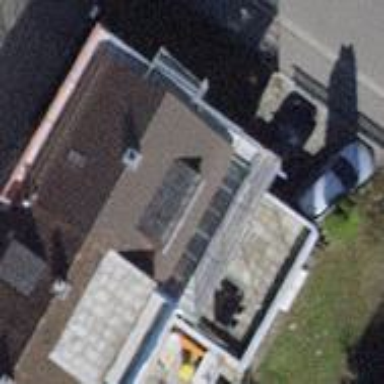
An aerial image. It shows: Building with gabled roof covered in roof tiles. The roof orientation is across the building.